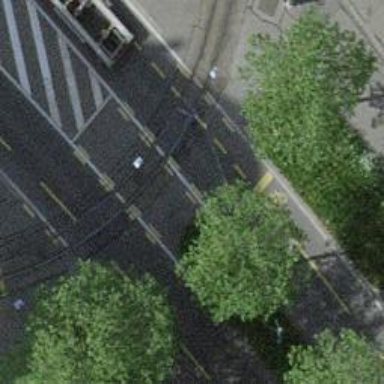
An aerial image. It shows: Tram level crossing on the railway.